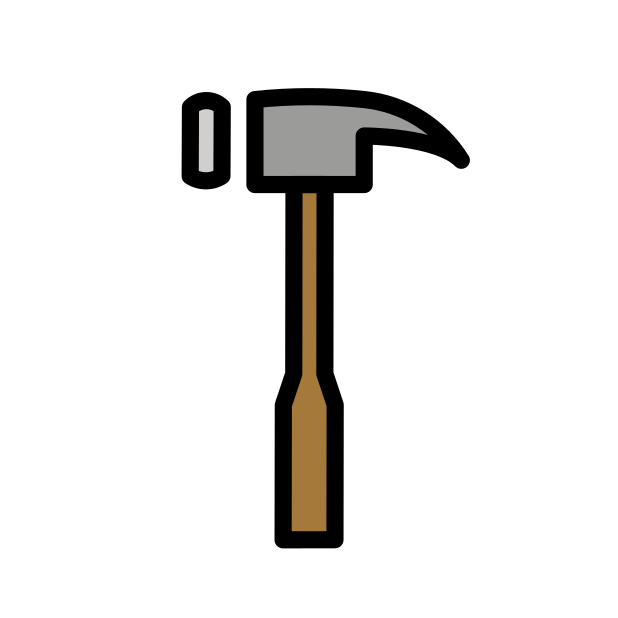
hammer